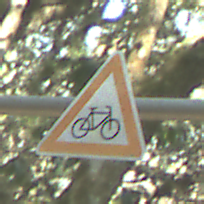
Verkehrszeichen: RadverkehrLinks
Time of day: Midday
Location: Outdoor (Nature)
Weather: Clear
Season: NotSpecified
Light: Natural